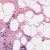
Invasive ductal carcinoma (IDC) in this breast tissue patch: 1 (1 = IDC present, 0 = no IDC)